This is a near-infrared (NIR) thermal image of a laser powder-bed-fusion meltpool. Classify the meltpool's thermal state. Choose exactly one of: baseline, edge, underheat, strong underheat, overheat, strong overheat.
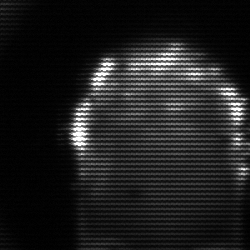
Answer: baseline